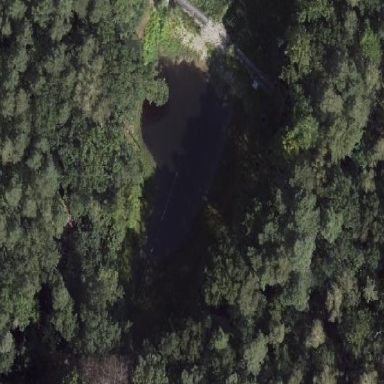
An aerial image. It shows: Pond surrounded by natural water.